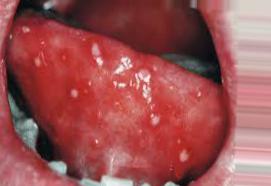
Condition: Mouth Ulcer